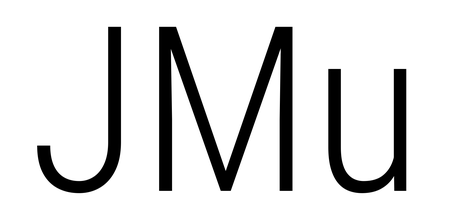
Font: Roboto_Condensed_Light